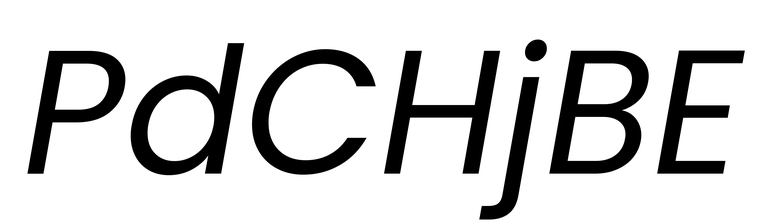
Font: Poppins-Italic